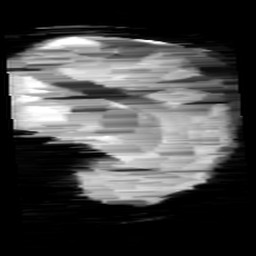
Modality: minIP
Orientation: sagittal
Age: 13
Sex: female
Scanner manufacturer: siemens
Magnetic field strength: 3 T
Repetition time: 0.027 s
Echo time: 0.02 s